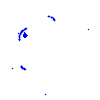
Particle: pion